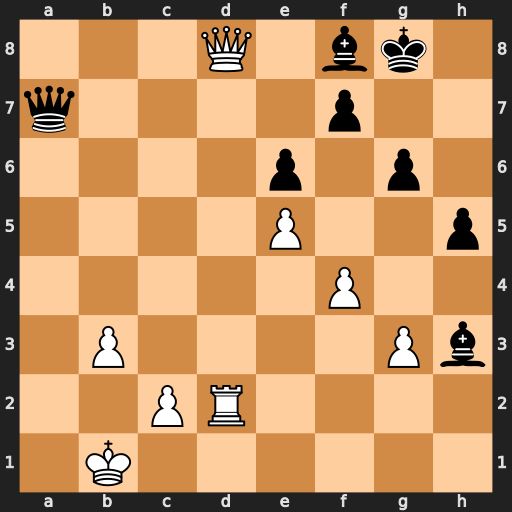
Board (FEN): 3Q1bk1/q4p2/4p1p1/4P2p/5P2/1P4Pb/2PR4/1K6
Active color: w
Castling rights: -
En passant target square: -
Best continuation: Rd7 Qxd7 Qxd7